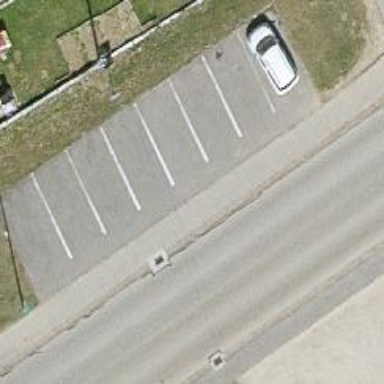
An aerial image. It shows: Parking area with surface.